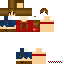
A female human skin with medium skin, wearing brown long hair dressed in a blue hoodie and blue pants, featuring a closed mouth.